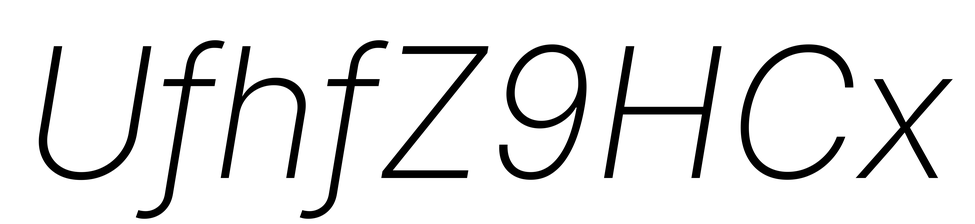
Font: Inter-Italic_ExtraLight_Italic